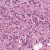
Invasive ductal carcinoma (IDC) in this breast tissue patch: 1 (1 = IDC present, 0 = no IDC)